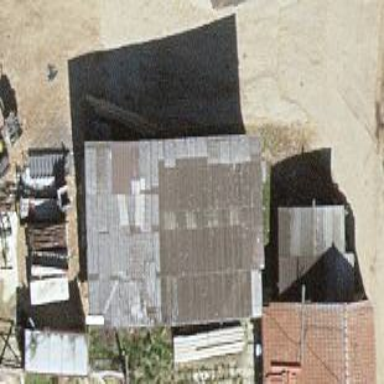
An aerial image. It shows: Shed building.